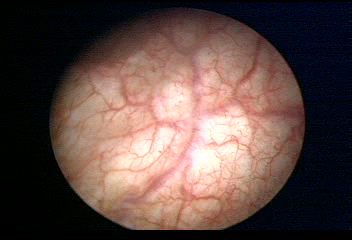
Modality: WLC
Class: Normal mucosa
Bladder cancer association: No